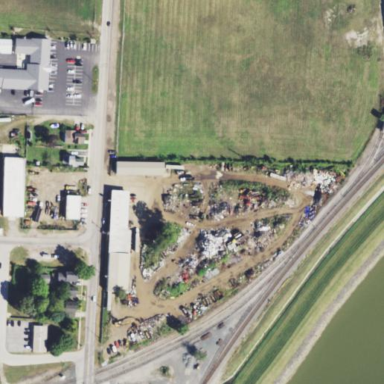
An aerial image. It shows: Industrial area designated as scrap yard.